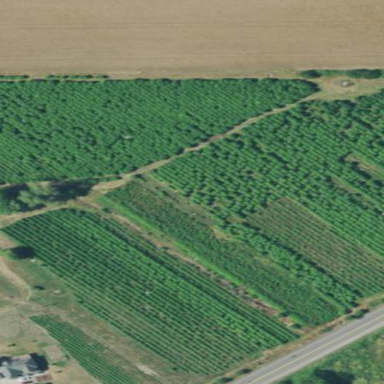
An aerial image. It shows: Orchard.